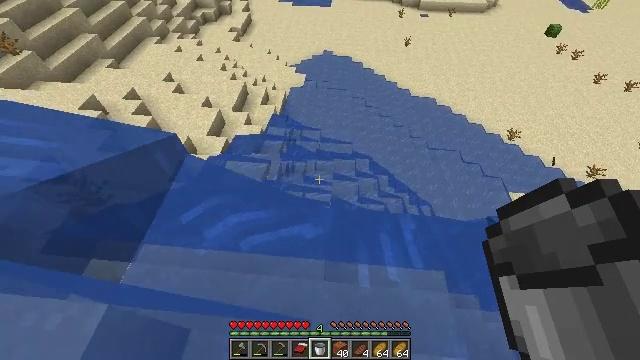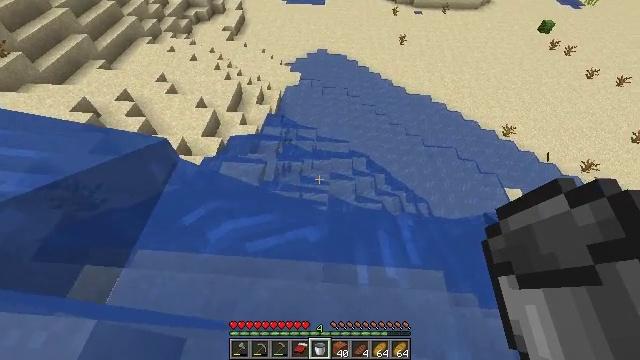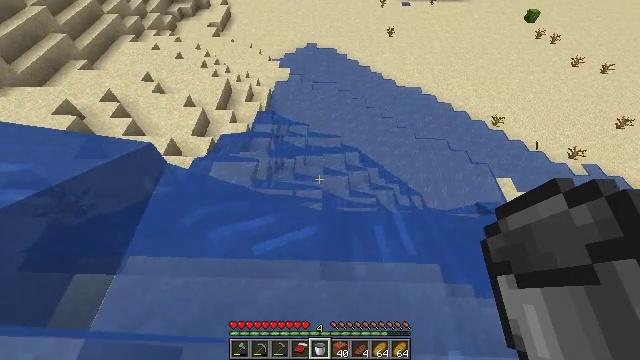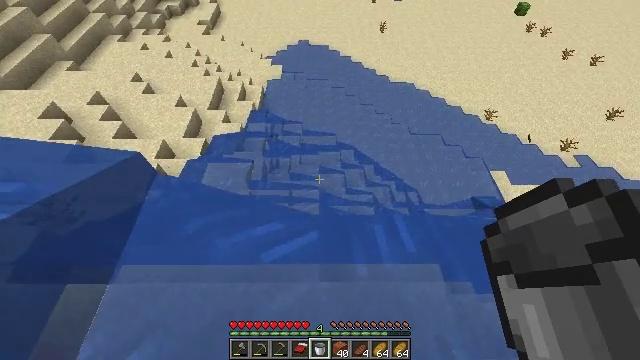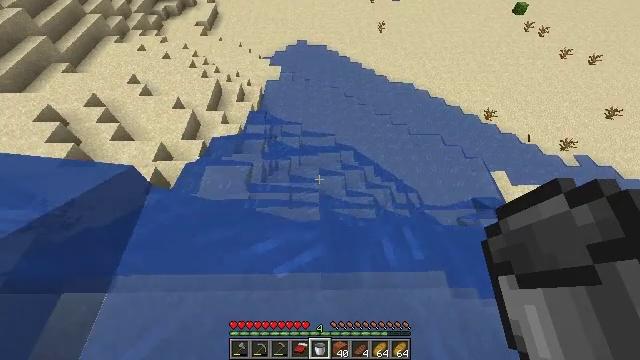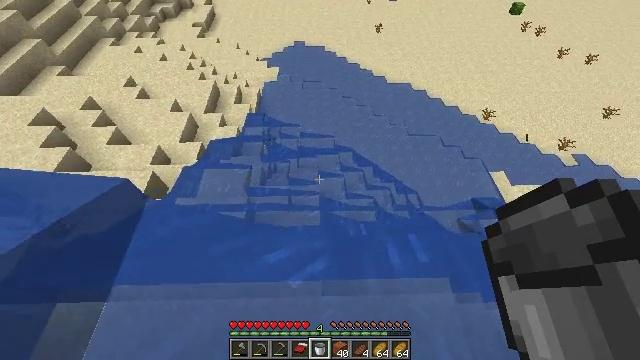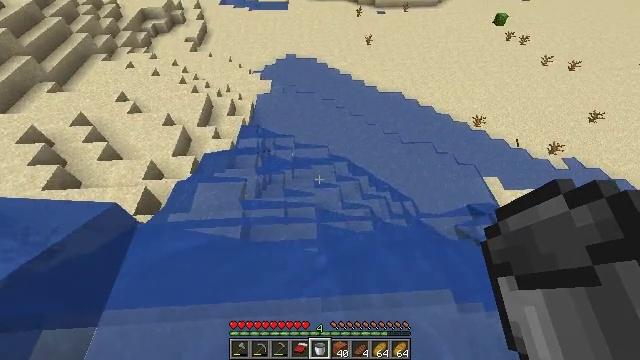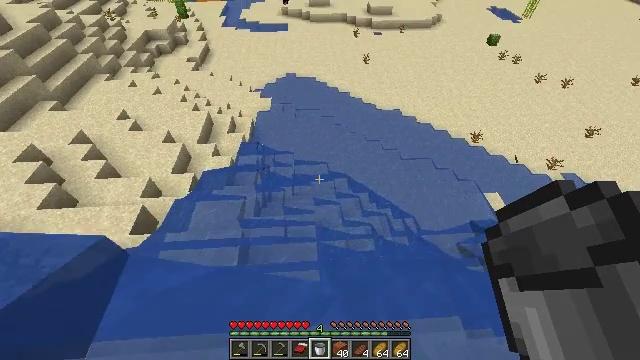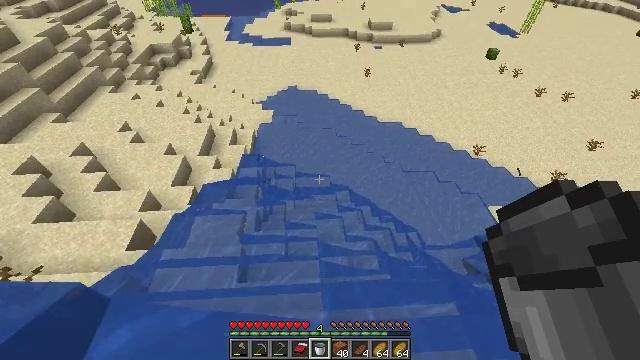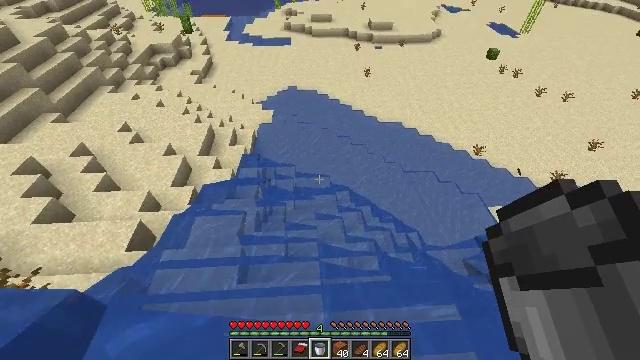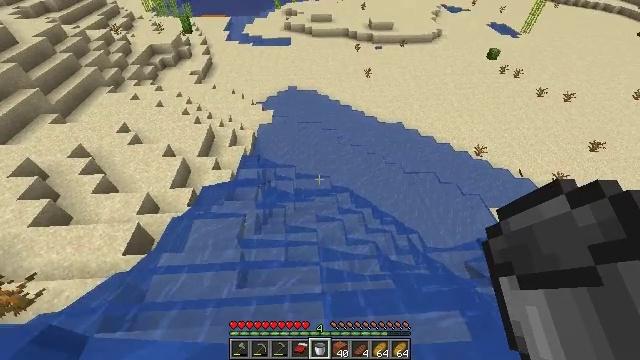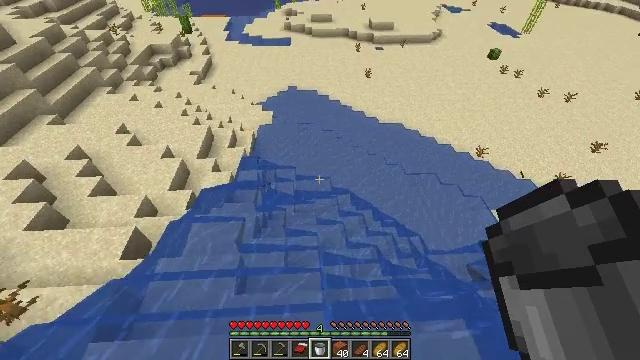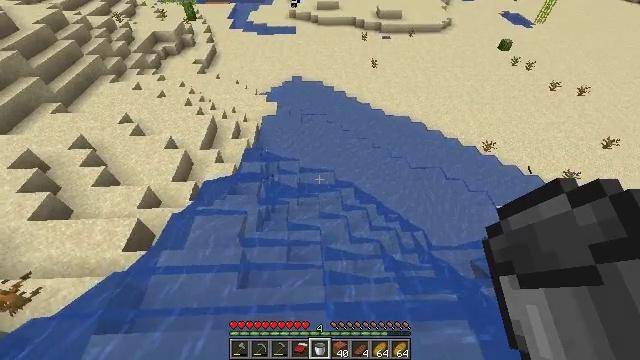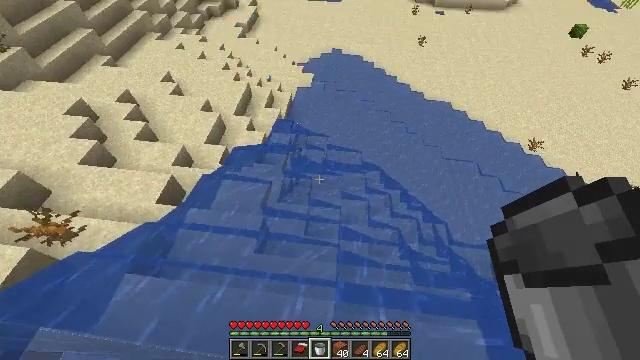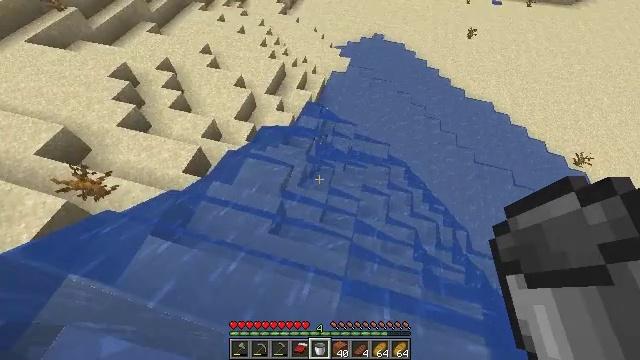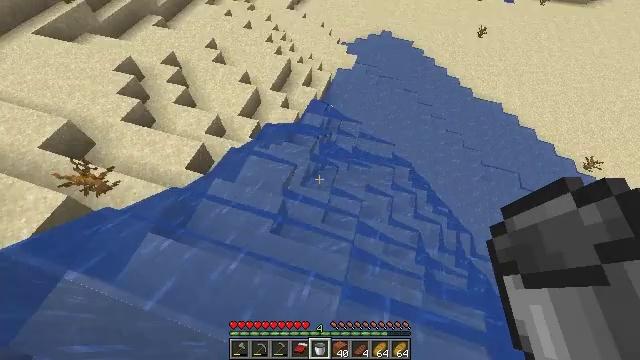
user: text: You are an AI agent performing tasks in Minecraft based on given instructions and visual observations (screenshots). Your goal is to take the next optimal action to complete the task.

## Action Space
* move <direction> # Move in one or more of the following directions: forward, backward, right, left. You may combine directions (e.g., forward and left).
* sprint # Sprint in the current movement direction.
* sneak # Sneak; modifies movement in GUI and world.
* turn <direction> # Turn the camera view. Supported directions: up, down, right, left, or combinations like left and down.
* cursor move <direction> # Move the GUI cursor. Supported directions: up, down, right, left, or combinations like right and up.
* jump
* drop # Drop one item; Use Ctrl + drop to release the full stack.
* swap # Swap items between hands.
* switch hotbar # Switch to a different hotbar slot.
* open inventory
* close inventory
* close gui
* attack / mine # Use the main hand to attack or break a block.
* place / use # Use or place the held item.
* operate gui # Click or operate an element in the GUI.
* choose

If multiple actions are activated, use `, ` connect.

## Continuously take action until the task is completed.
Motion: motion action
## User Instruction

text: Remove red sand to use for crafting or building.
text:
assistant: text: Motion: move forward and move left, turn right
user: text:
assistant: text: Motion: move forward and move left, turn right and down
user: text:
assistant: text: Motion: move forward and move left, turn right
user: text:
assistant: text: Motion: move forward and move left
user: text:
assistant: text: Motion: move forward and move left
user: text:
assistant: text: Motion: move forward, turn right and up
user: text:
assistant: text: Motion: move forward, turn up
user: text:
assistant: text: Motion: move forward, sprint, turn up
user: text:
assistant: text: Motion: move forward, sprint
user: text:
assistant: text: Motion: move forward, sprint
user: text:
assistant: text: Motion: move forward, sprint
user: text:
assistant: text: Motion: move forward, sprint, turn left and down
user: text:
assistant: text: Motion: move forward, sprint, turn left and down
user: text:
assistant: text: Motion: move forward, sprint, turn left and down
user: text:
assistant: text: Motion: move forward, turn left
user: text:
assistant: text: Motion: move forward
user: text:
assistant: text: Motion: move forward, turn down, use / place
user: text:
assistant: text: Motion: move forward, turn right and down, use / place
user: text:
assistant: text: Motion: move forward, turn right and down, use / place
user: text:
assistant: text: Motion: move forward, turn right
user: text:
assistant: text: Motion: move forward, turn right
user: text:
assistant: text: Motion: move forward
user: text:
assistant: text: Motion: move forward, turn down
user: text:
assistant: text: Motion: move forward, turn left and down
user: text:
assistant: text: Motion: move forward, turn left and down
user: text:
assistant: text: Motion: move forward, turn left, use / place
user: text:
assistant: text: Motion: move forward, use / place
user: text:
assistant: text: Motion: move forward, turn up
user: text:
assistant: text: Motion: move forward, sprint, turn up
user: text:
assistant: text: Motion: move forward, sprint, turn left and up